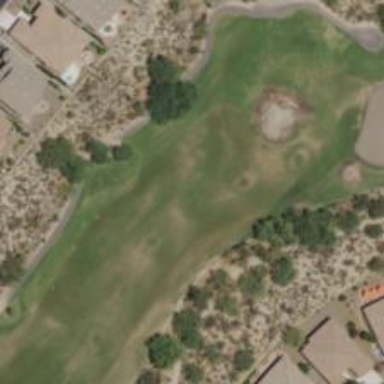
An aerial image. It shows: View of golf hole.